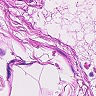
Metastatic tissue present: no